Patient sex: F
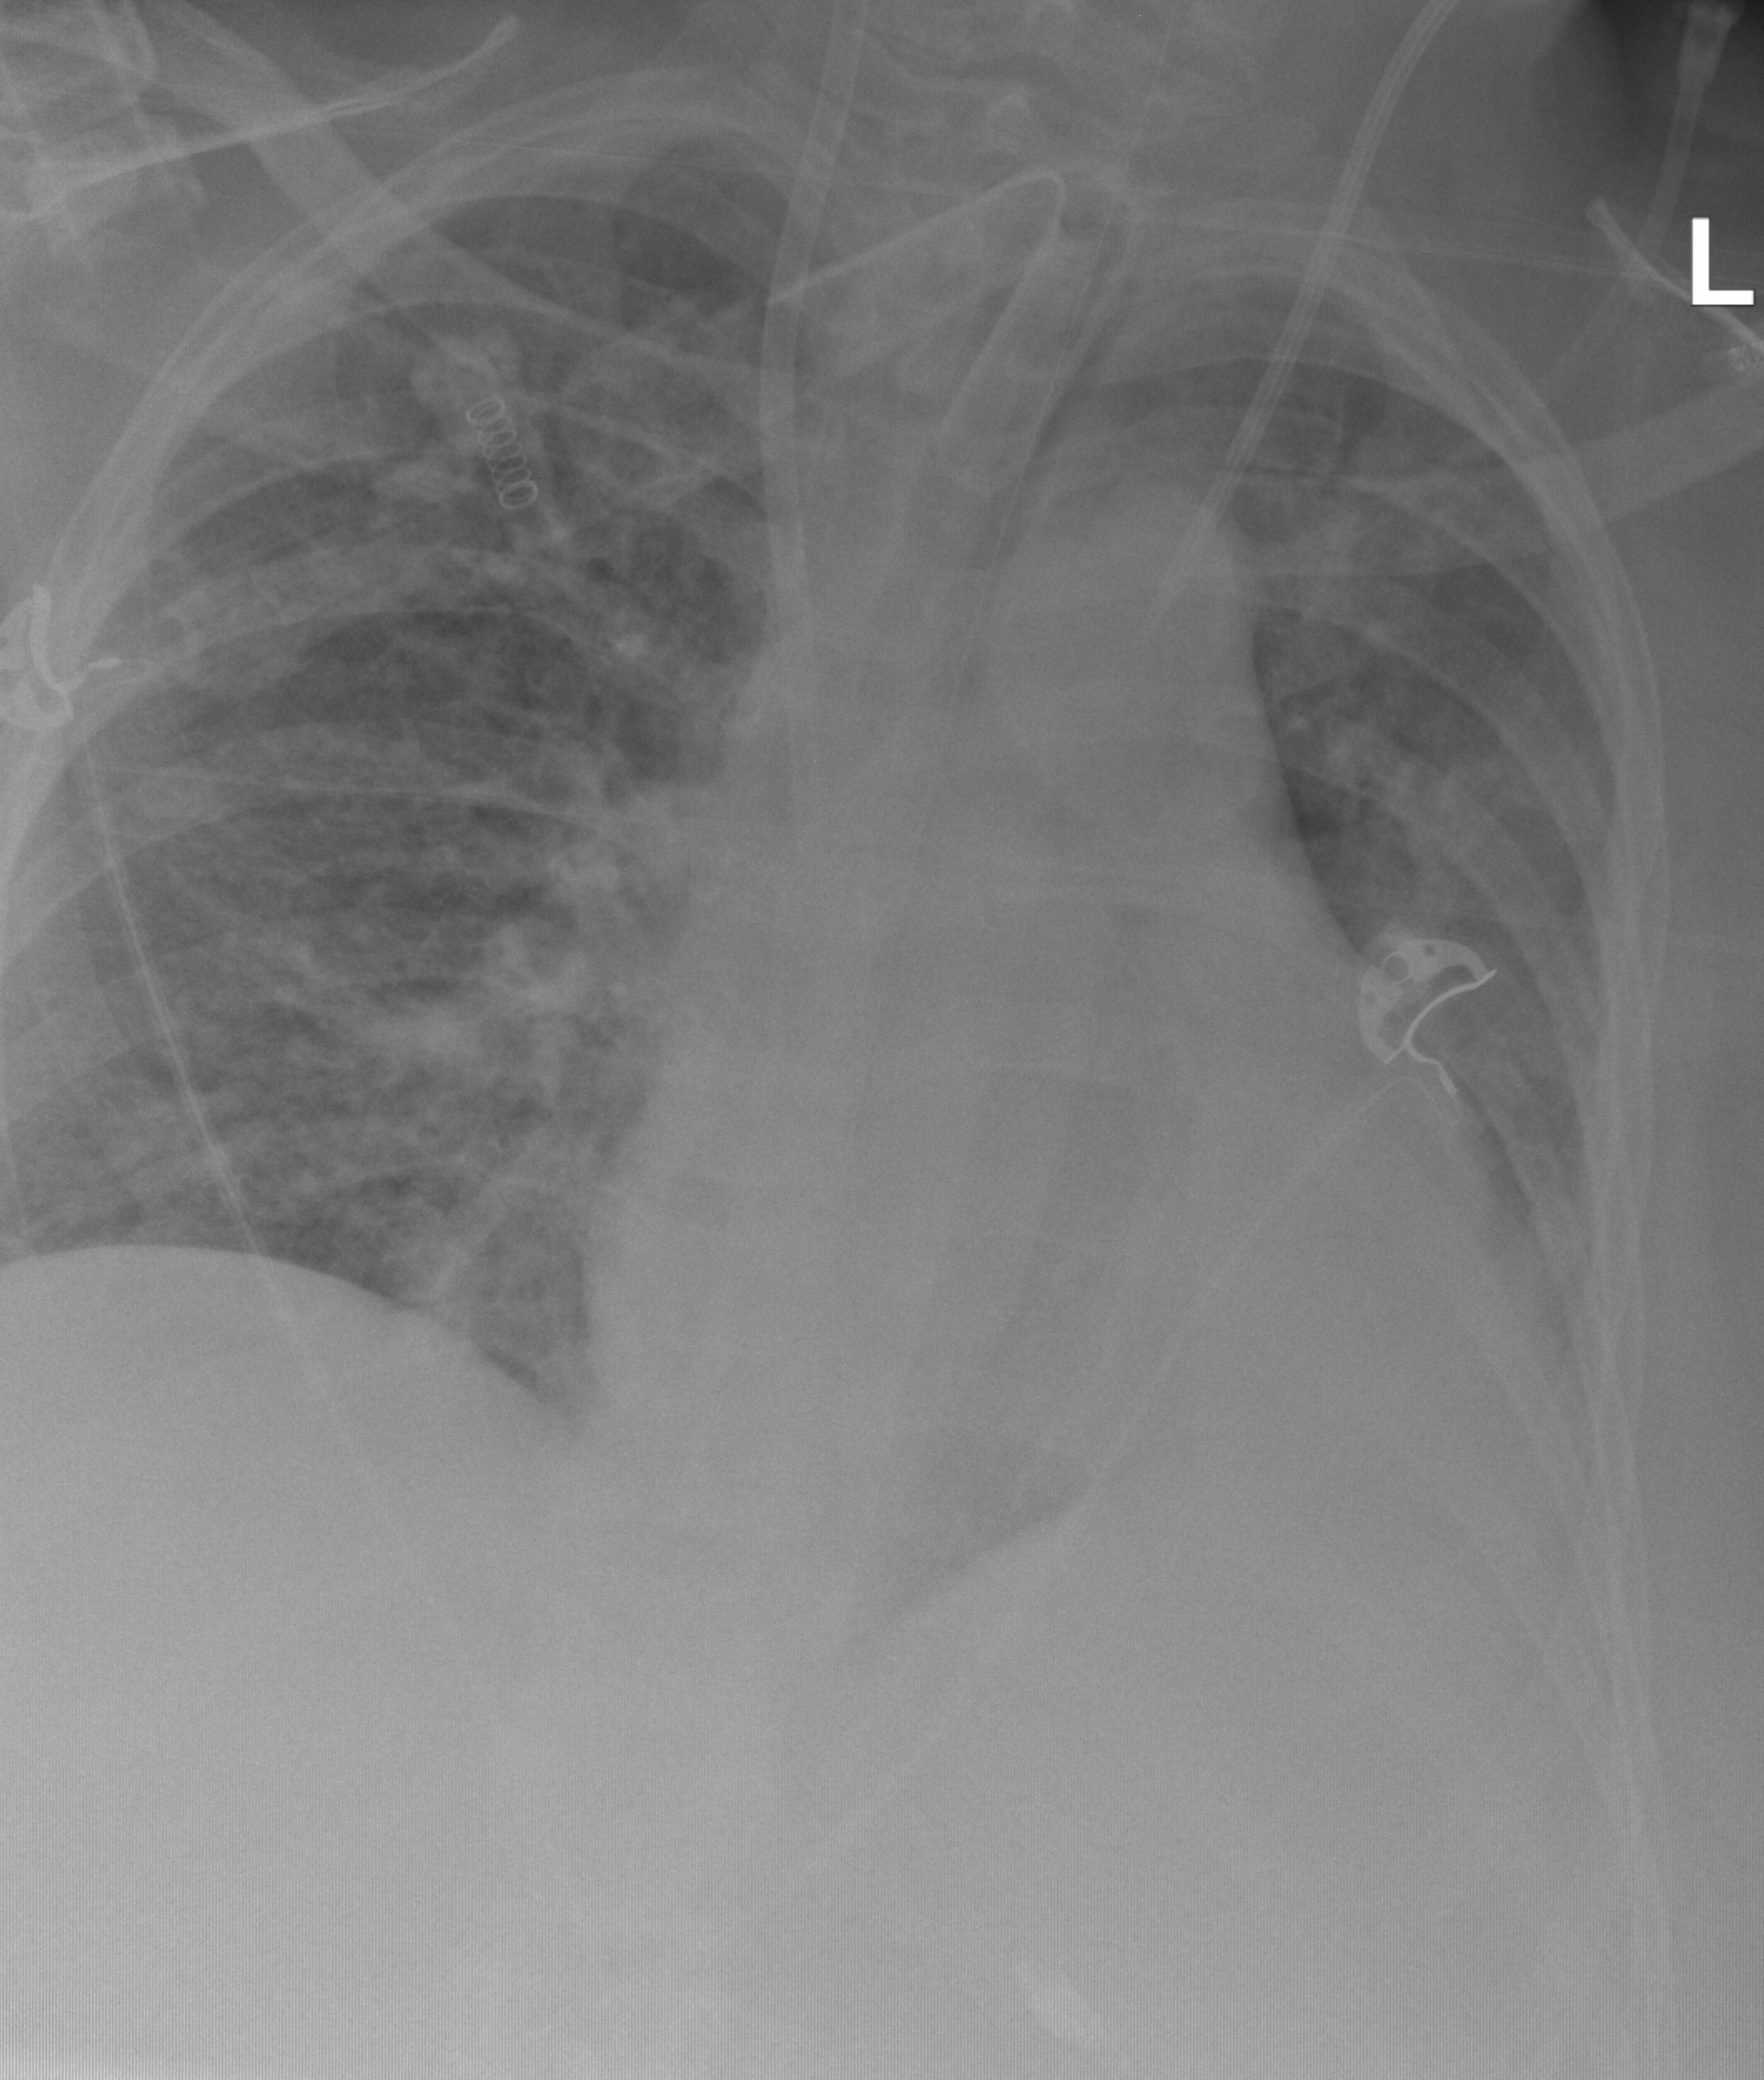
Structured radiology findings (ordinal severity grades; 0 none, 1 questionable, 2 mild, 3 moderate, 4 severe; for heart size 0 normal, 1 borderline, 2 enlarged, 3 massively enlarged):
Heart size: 0
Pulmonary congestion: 1
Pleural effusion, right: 0
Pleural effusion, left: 1
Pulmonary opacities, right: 2
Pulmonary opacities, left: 2
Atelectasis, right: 2
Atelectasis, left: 3